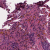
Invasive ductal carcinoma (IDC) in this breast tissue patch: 0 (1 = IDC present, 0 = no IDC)